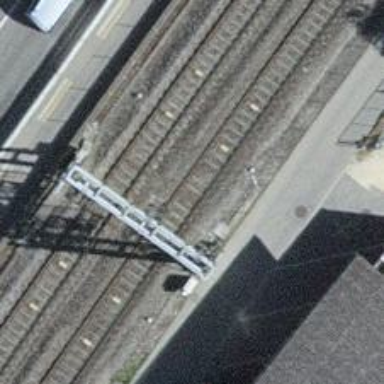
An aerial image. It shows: Railway signal.